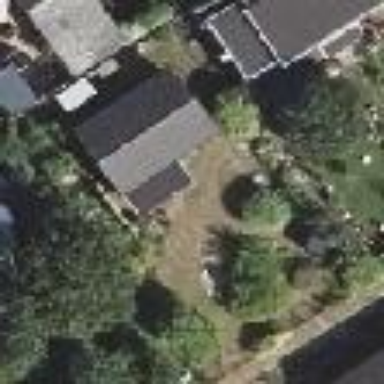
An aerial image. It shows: Plot in the allotments.